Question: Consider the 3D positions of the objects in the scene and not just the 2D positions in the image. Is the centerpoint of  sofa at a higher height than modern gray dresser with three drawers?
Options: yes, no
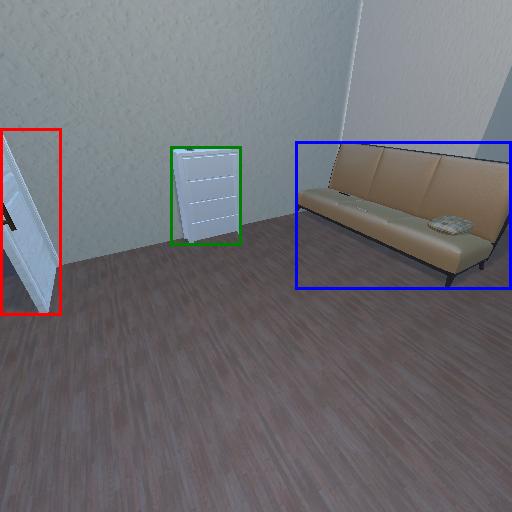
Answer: yes